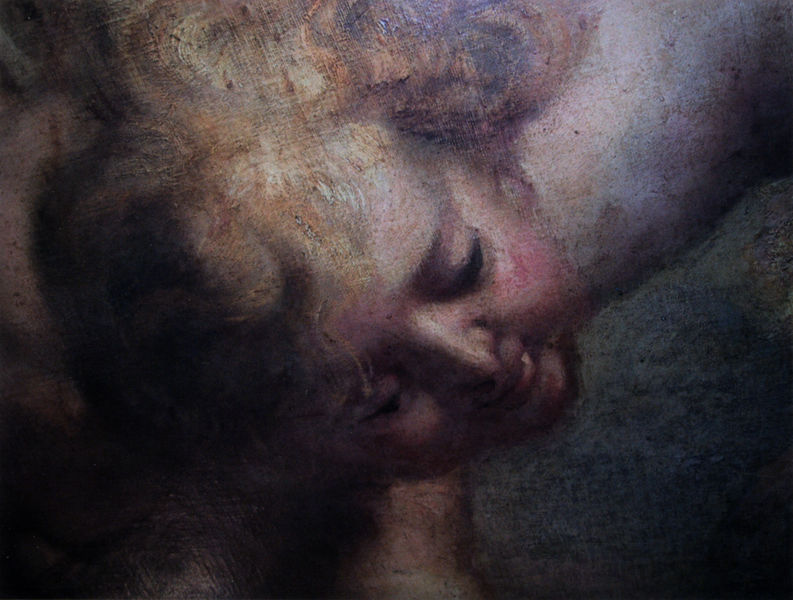
Titel: Amoretto (Detail aus der Apotheose von James I.)
Künstler: Peter Paul Rubens
Standort: London
Institution: Banqueting Hall
Schlagwörter: blau, dunkel, flügel, gemälde, himmel, kopf, nackt, gelb, ocker, ausschnitt, braun, grau, haar, hell, licht, mund, nase, pastell, stirn, weiss, ölbild, blick, rot, malerei, blond, arm, arme, augen, barock, gesicht, inkarnat, bild, kirche, auge, gold, haare, kind, augenbrauen, kinn, lippen, locken, rosa, schräg, schulter, schultern, fliegen, engel, putte, putto, lächeln, wangen, italien, violett, detail, brauen, augenbraue, lächelnd, lider, wimpern, lichtreflexe, knabe, strahlen, bub, flug, kohle, schweben, fliegend, lustig, strähne, fragment, himme, fall, bäckchen, schattig, deckengemälde, fresko, rötel, fresco, michelangelo, pausbacken, katholisch, bellini, lid, nasenrücken, vergrößerung